Question: What number is on the orange widget?
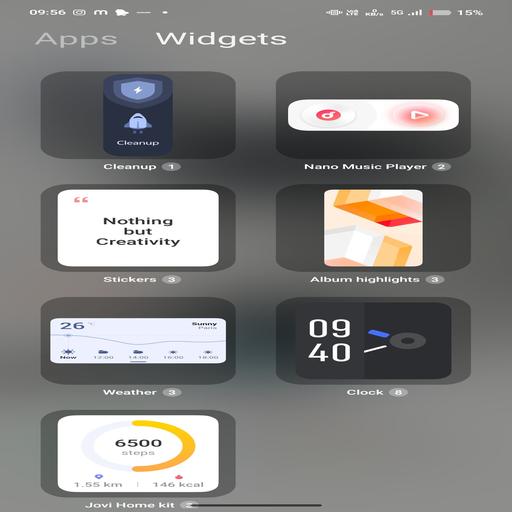
Answer: 6500